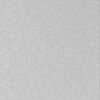
Label: dusty